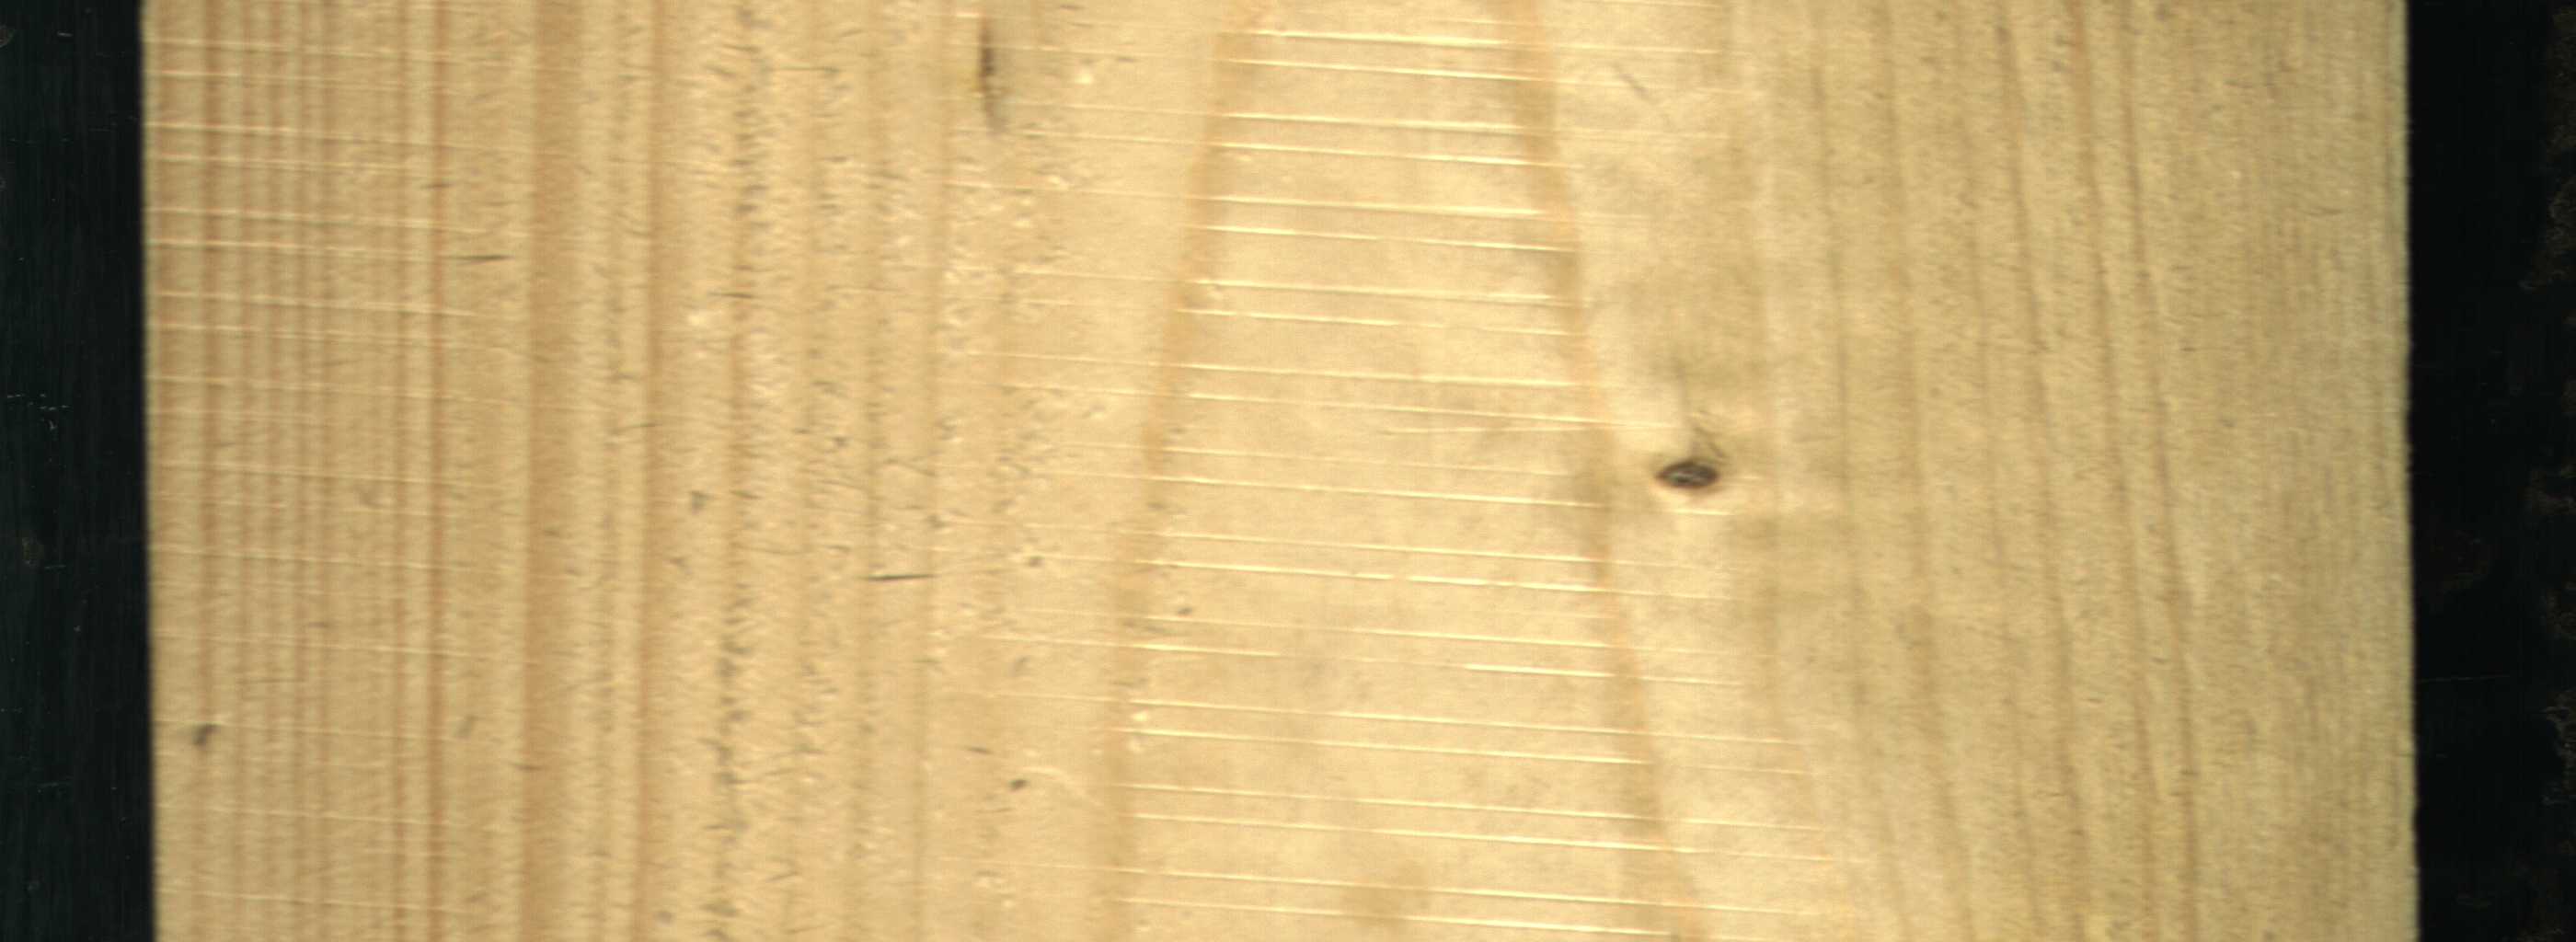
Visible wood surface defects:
Live_Knot